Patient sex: M
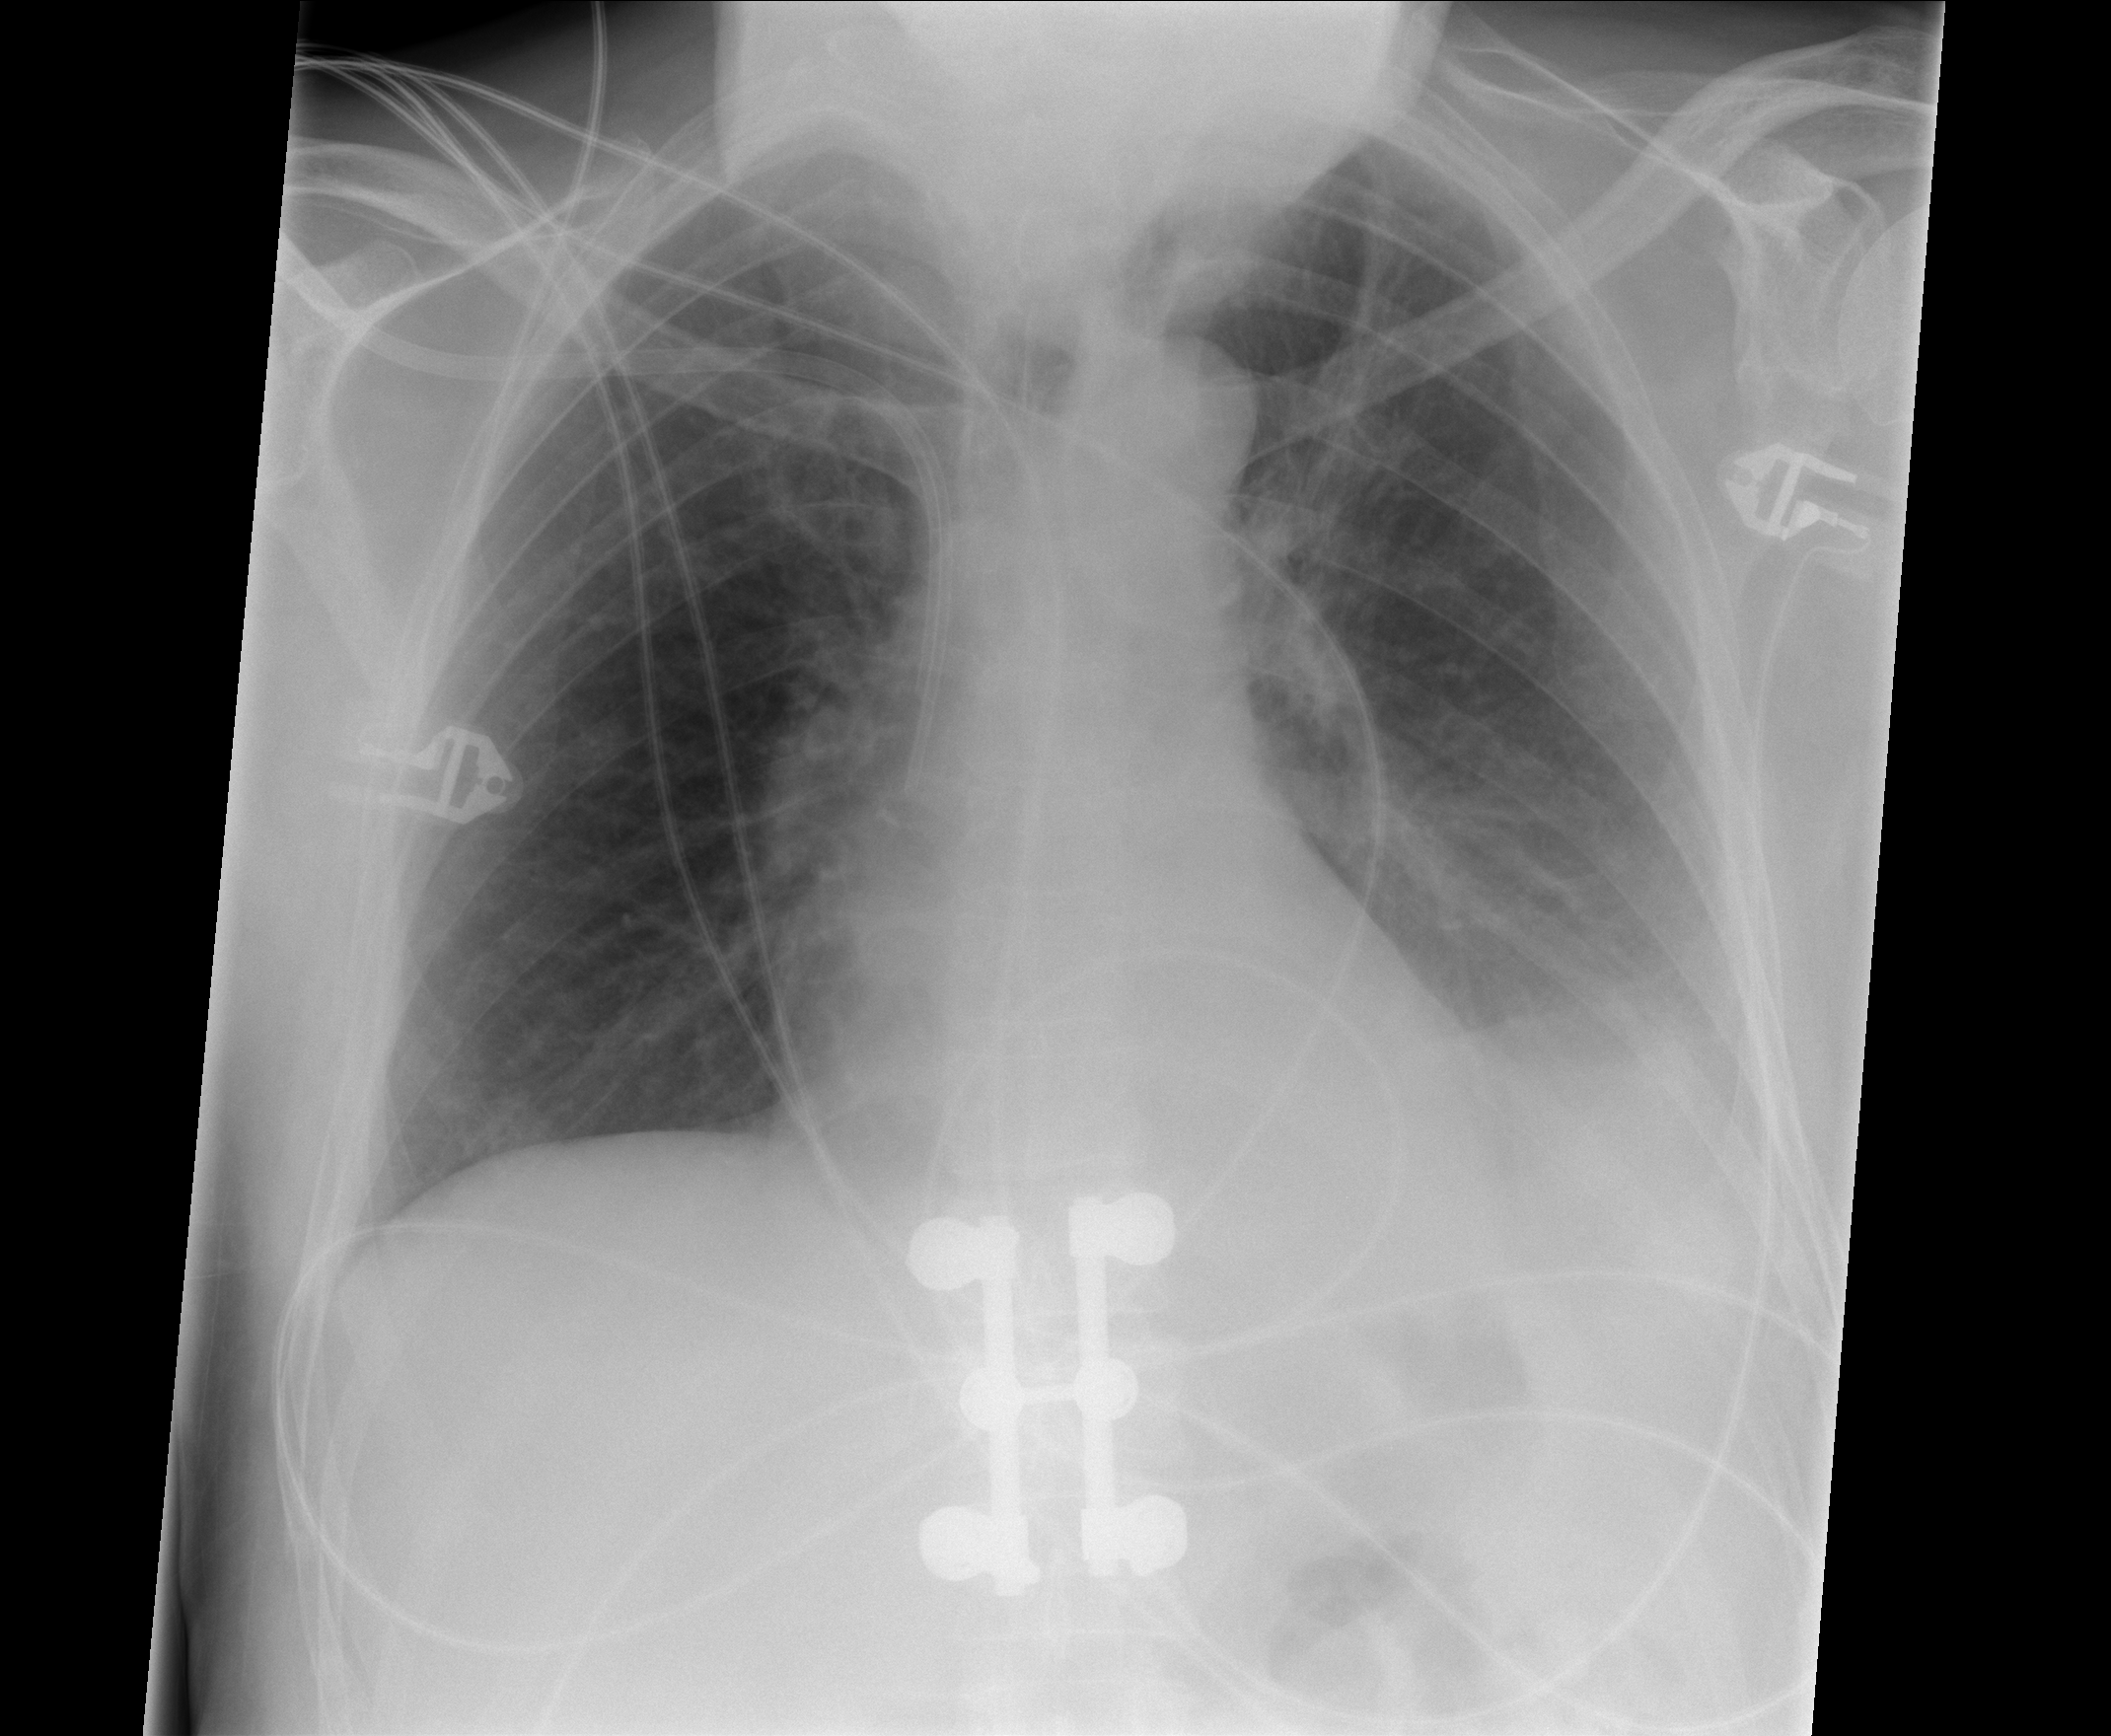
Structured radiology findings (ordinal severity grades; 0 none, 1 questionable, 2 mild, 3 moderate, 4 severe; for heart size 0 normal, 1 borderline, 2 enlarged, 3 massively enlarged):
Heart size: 0
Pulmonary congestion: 2
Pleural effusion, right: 0
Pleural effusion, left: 2
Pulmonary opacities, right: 0
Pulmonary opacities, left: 0
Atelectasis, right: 0
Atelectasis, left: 2